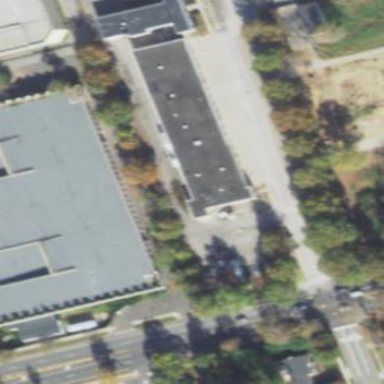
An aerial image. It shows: Building used as car repair shop.